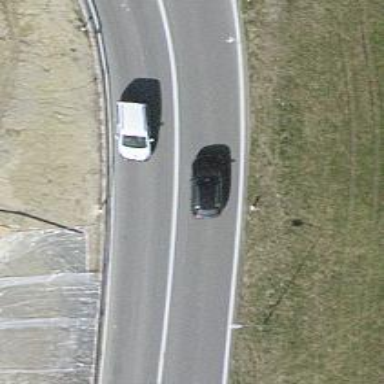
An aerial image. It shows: Primary link road with asphalt surface.